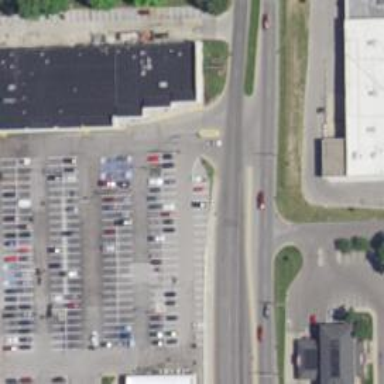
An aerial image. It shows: Alley classified as service road.